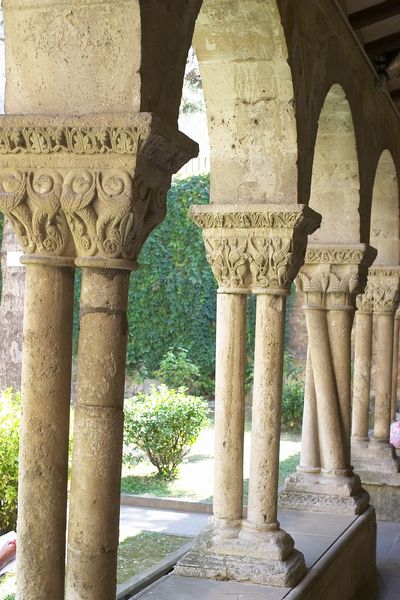
Titel: San Pedro de la Rúa
Standort: Estella, San Pedro de la Rúa (EU - E)
Schlagwörter: baum, blätter, kopf, frankreich, pfeiler, säule, säulen, park, muster, ornament, architektur, gesicht, einsamkeit, strauch, busch, sonne, sträucher, kelch, pflanzen, doppelsäule, garten, bogen, italien, idylle, rundbogen, karten, detail, symmetrie, dekor, ornamente, bildhauerei, halle, foto, fotografie, bögen, arkade, stütze, kloster, quer, gedreht, kapitelle, kapitell, würfel, kaputt, doppelsäulen, efeu, blattwerk, romanik, laubengang, kapitel, kreuzgang, romanisch, akanthusblätter, palmette, zwillingssäulen, farbfotografie, gedrehte säulen, doppelkapitell, rimanik, jacobusweg